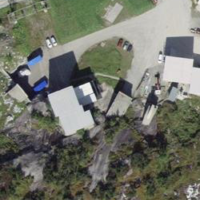
EUNIS habitat code: 26
Species observed at this site:
Cirsium arvense